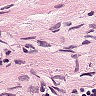
Metastatic tissue present: no